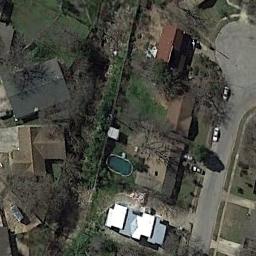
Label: medium_residential